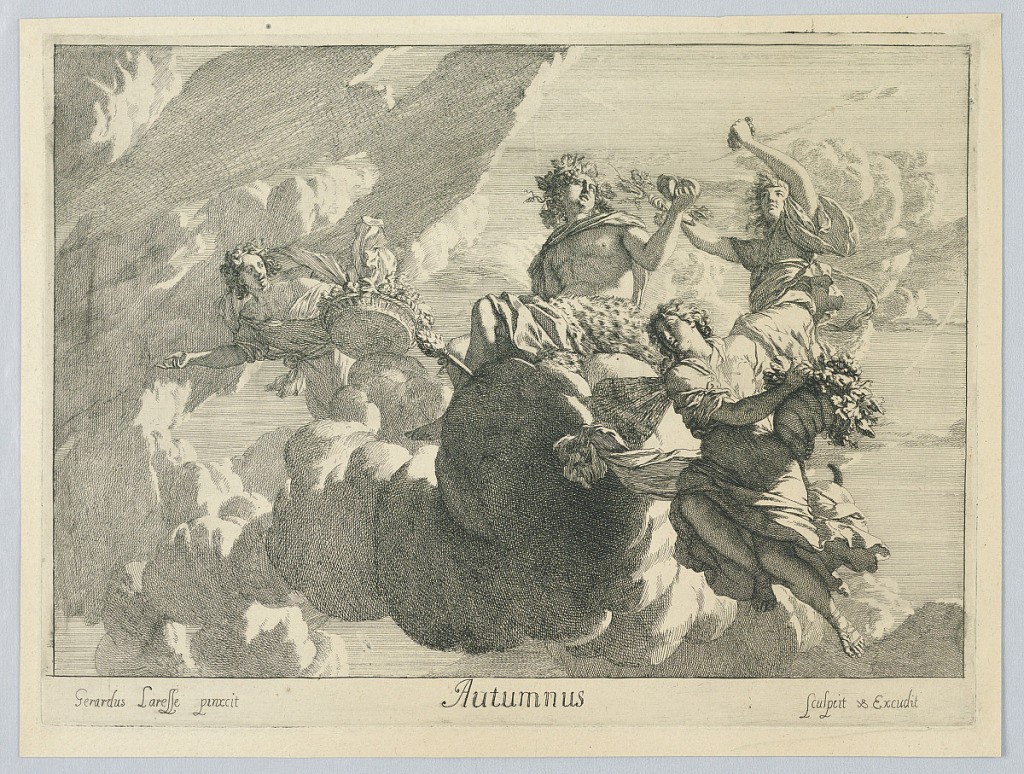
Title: Autumnus (Autumn)
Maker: Gérard de Lairesse, Dutch, 1641–1711
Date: ca. 1680
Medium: Etching on paper
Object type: Print
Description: Allegorical painting of autumn, with the crown of Bacchus, 3 attendents with her in the sky, carrying symbols of harvest. Below, title and artist's name.